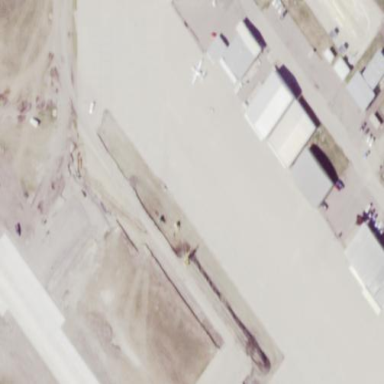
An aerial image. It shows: Apron at the airport.